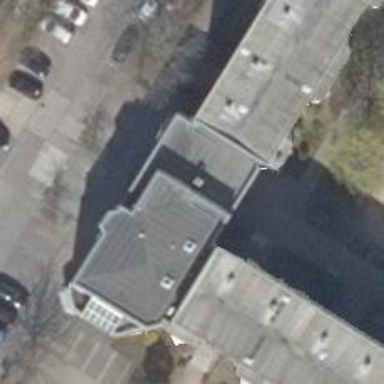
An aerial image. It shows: Healthcare center.